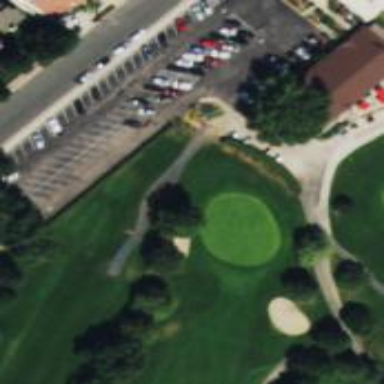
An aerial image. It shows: Track that serves as Golf Cart path.